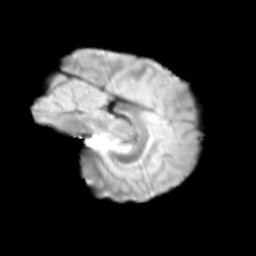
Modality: T2w
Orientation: sagittal
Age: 11
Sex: female
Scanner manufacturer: siemens
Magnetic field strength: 3 T
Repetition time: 3.8 s
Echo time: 0.07 s